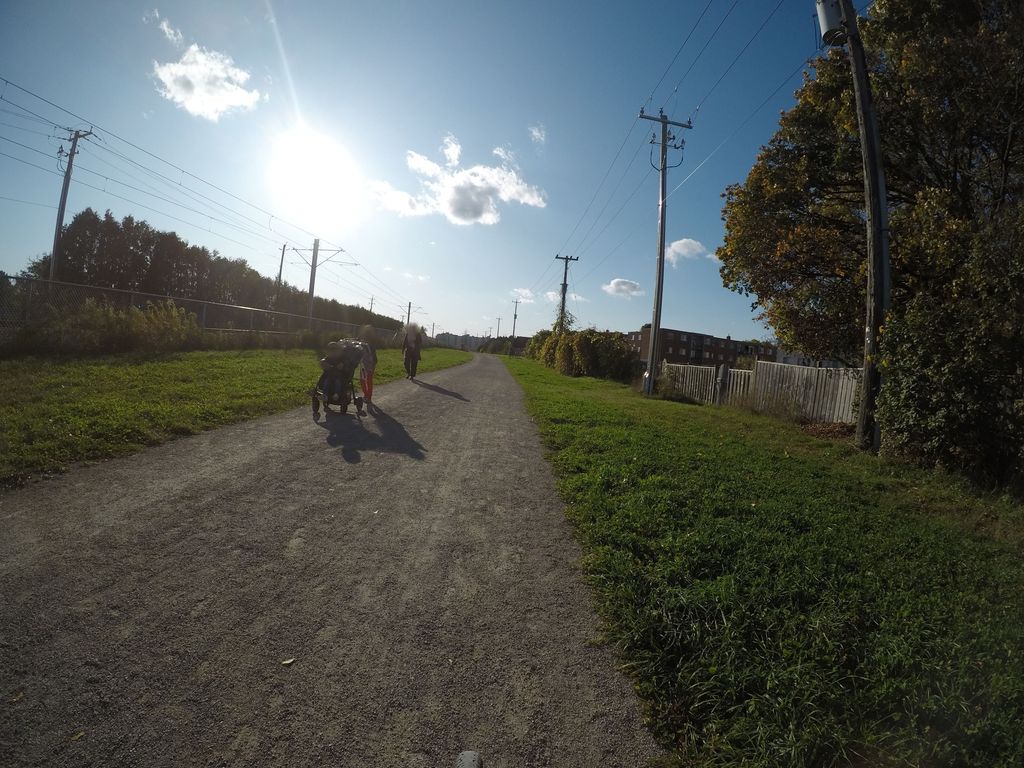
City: kitchener-waterloo